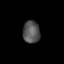
Tissue: lung
Cell type: Myeloid cells
Senescence score: 0.2424
Nuclear area (px): 372
Mean DAPI intensity: 84.785